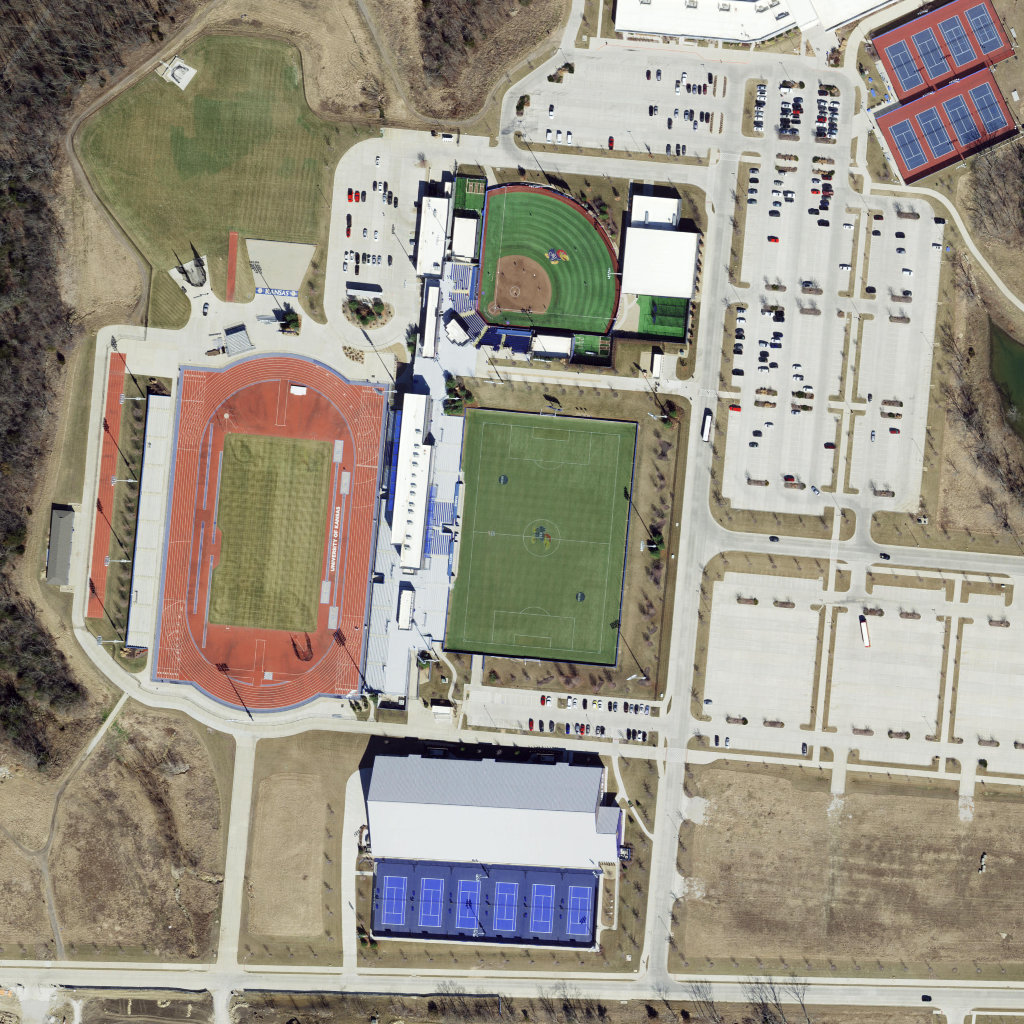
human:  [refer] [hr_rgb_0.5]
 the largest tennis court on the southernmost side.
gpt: <box>[[36, 83, 58, 92, 0]]</box>